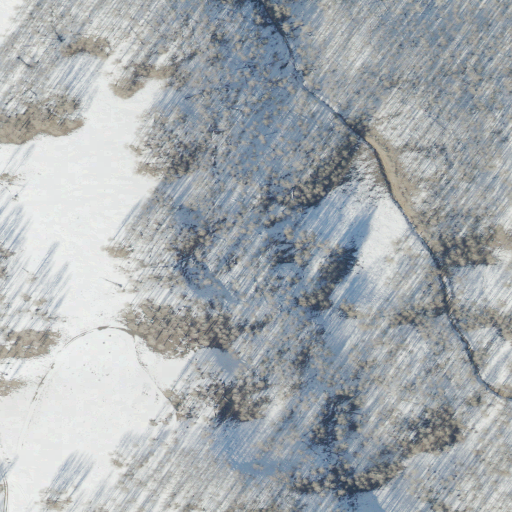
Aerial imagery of ridge(s) in Utah named Beaver Ridge containing deciduous forest, shrub, open development, and low intensity development